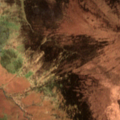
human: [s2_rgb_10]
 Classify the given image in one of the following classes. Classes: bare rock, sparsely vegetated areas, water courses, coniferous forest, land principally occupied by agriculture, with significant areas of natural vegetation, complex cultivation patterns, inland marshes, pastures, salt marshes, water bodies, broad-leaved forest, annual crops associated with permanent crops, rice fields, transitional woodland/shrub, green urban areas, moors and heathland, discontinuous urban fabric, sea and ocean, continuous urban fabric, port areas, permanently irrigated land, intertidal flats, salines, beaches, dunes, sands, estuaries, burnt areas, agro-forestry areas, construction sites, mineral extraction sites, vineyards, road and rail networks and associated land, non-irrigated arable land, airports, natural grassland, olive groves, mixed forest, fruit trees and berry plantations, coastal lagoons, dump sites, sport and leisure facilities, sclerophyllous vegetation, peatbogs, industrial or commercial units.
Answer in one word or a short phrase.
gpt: moors and heathland, peatbogs